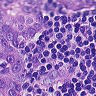
Metastatic tissue present: yes